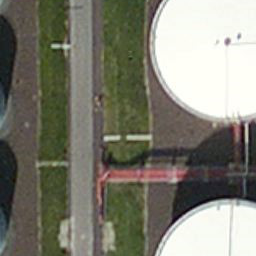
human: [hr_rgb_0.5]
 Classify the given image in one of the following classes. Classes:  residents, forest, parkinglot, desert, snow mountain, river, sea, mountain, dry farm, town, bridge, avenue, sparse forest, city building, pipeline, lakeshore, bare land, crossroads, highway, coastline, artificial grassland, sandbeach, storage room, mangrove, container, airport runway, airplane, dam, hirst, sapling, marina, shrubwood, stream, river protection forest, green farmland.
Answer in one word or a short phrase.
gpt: storage room